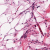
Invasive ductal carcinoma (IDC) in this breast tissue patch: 0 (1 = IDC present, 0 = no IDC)